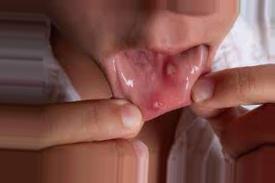
Condition: Mouth Ulcer